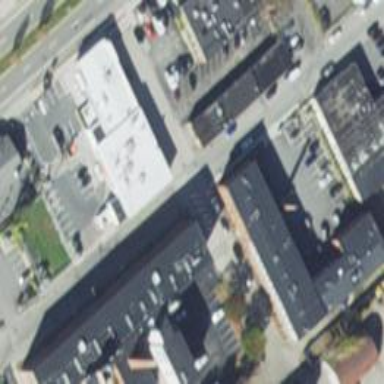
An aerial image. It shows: Building.